Question: I am getting this error and Google / SO makes it pretty clear this error is specific to using Response.Redirect or Response.End
> {Unable to evaluate expression because the code is optimized or a native frame is on top of the call stack.}
Microsoft specifically describes this as "by design" and suggest using a better method for achieving the desired effect <URL>
The code I am helping to troubleshoot does NOT use the indicated techniques such as Response.End but is does have a using statement so I'm wondering if the compiler translates the using into one of the undesirable calls such as Response.End?
Here is the snip where the error starts:
'''
HttpRequestMessage request = HelperBuildRequest( client, "abc/123", HttpMethod.Get, ssoToken, "application/vnd.widgets.search.product-v1.0+json" );
using ( HttpResponseMessage response = client.SendAsync( request ).Result )
{
Action<SearchProductsResponseModel> action = ( result ) =>
{
.....doing stuff...
};
json = HelperResponse<SearchProductsResponseModel>( response, MethodBase.GetCurrentMethod().Name, action );
}
'''
When I wrap it with a try catch I get the same thing...I was hoping for something more specific.
So does anyone know how the compiler implements the using or perhaps the interaction between the using and the System.Action delegate or... really any other ideas?
TIA
OK so back from doing other stuff and following usr suggestion I trapped the error and looked in locals to see what migh present and YOWSER.
Absolutely I was NOT using the debugger to the full extent for this problem. The screen shot will make it all clear.

So usr make your comment an answer and I mark it right away.
THANK YOU
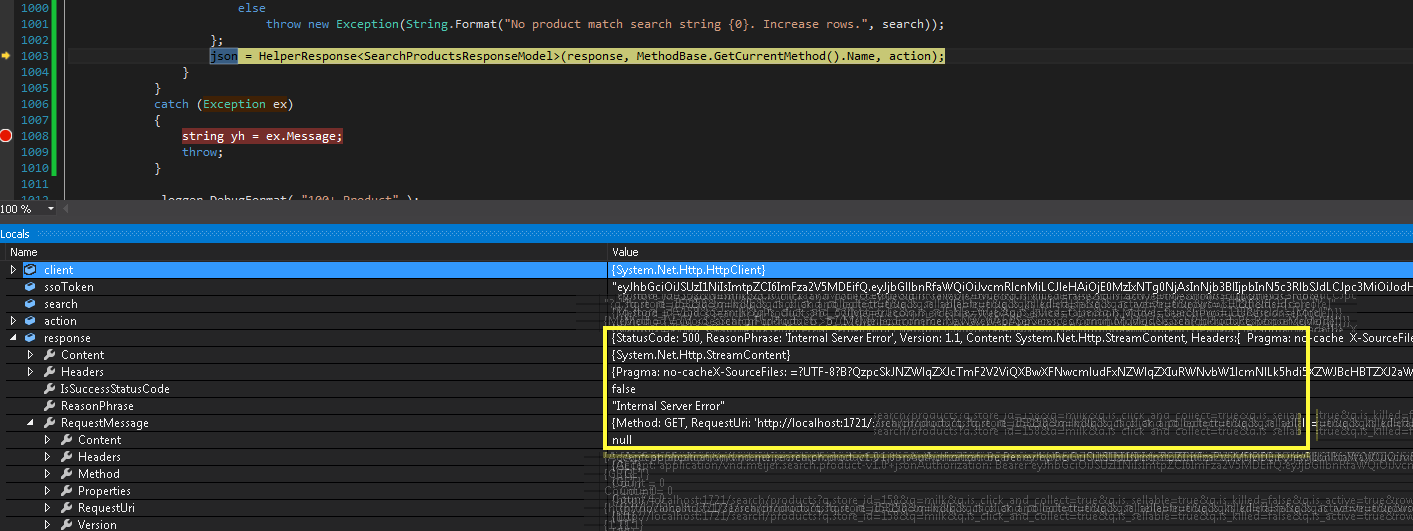
Answer: This is not an exception, it's debugger output. Look into the locals window or post a screenshot. Update: Indeed, you have found the error that way.
> I was NOT using the debugger to the full extent for this problem
Yes.